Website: slack
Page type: payment
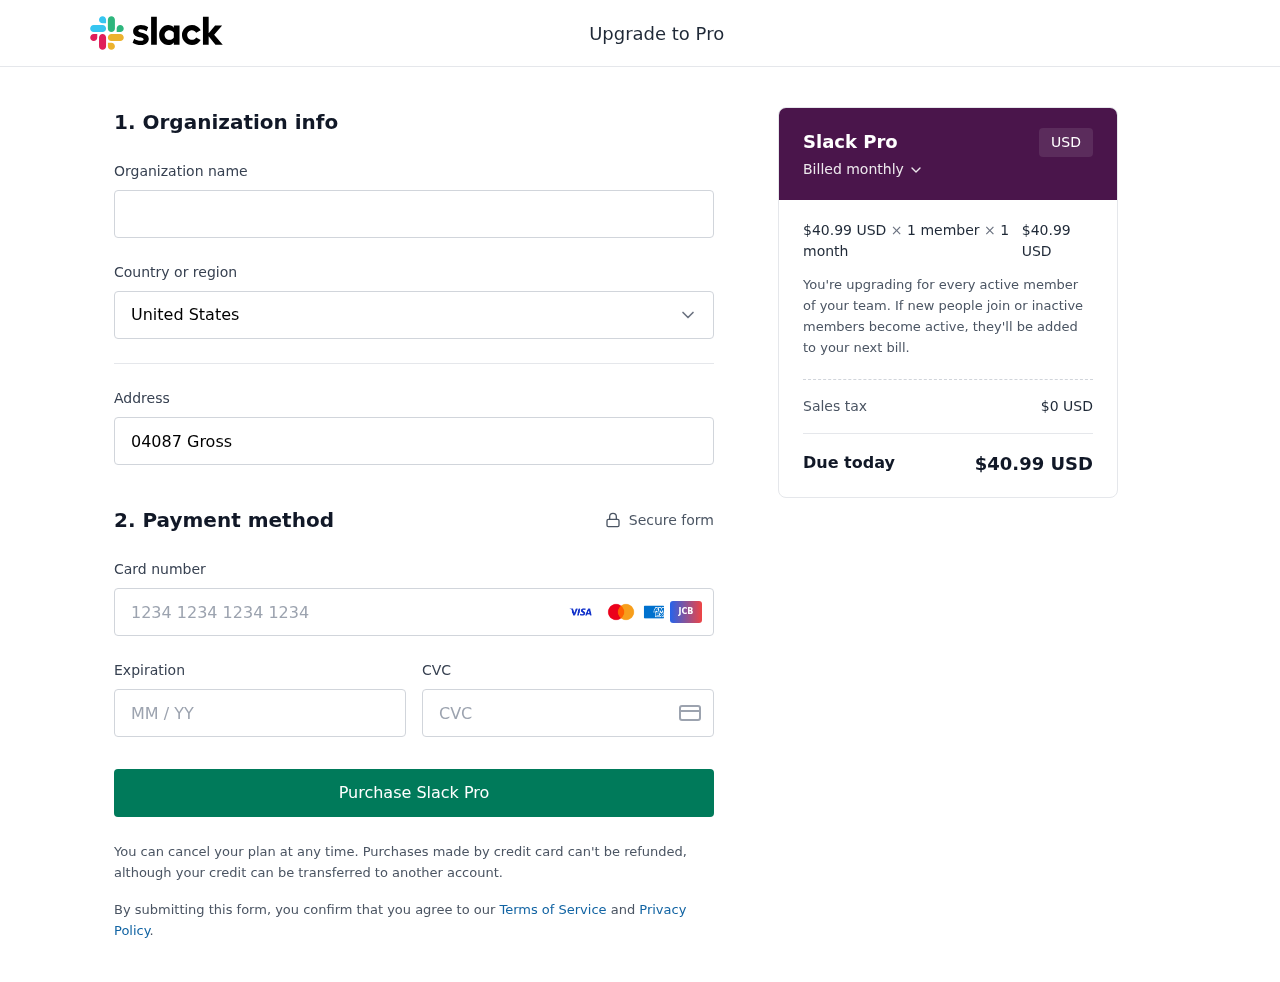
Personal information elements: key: PII_CARD_CVV
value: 640
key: PII_CARD_EXPIRY
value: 03/26
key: PII_CARD_NUMBER
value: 4971 0785 4865 8304
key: PII_COUNTRY
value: United States
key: PII_STREET
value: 04087 Gross Way
Product elements: key: PRODUCT1_PRICE
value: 40.99
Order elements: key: ORDER_SUBTOTAL
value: $40.99 USD
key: ORDER_TAX
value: $0 USD
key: ORDER_TOTAL
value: $40.99 USD